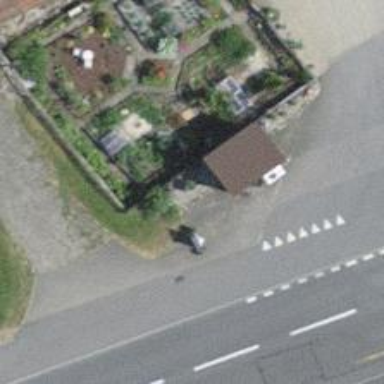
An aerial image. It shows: Farm shop.